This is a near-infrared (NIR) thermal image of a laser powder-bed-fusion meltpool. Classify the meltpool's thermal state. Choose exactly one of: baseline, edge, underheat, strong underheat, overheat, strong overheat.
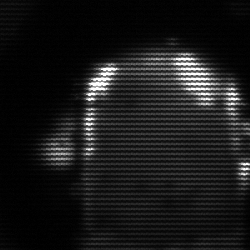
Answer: baseline